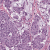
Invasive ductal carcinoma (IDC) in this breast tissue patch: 1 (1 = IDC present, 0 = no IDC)